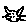
Label: cat